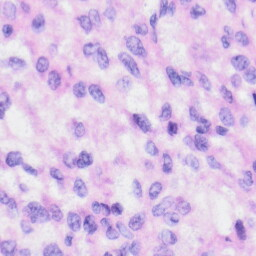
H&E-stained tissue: Liver